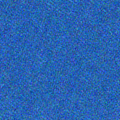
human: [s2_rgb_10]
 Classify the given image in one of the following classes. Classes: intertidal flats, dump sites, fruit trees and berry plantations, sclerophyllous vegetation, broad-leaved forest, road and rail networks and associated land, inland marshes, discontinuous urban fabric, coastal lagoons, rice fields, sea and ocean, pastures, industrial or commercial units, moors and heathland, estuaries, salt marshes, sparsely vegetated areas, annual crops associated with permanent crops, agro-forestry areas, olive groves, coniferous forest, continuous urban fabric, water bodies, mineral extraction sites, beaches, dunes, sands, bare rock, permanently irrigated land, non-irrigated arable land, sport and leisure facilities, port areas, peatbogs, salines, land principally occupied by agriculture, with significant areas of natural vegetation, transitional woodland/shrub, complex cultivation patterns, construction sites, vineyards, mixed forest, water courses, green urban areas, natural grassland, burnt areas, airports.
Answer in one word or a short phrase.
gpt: sea and ocean